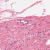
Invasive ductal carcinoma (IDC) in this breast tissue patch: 0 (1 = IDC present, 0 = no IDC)